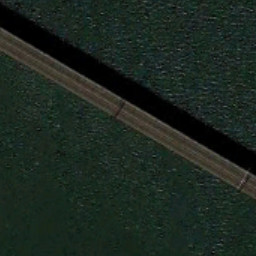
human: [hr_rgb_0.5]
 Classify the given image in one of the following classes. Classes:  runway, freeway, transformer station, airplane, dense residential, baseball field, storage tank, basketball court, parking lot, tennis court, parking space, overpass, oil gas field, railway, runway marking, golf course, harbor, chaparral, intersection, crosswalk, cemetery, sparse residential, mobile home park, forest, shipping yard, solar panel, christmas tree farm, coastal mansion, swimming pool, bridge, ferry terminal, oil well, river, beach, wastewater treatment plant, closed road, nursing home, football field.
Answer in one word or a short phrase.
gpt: bridge